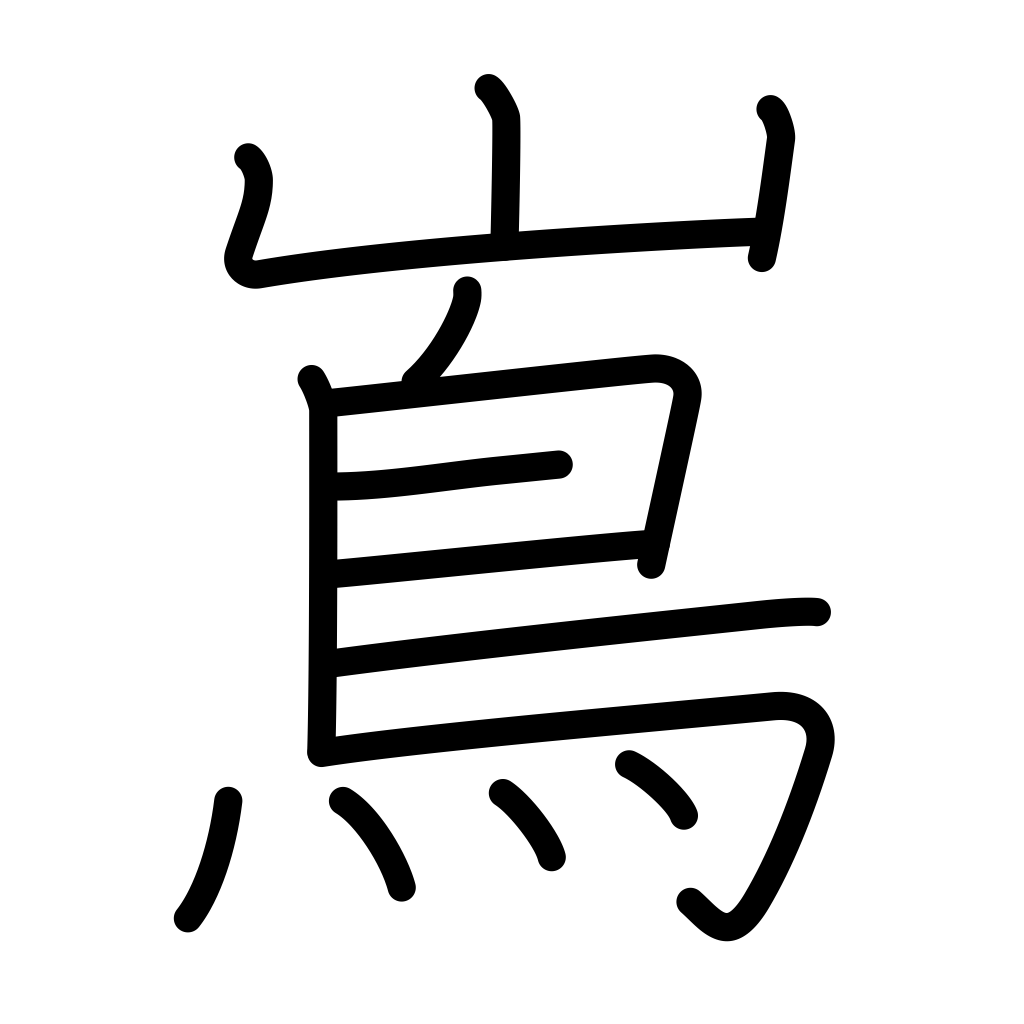
Meaning: island